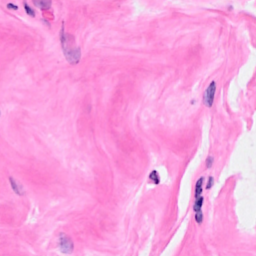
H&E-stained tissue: Breast